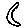
Label: moon